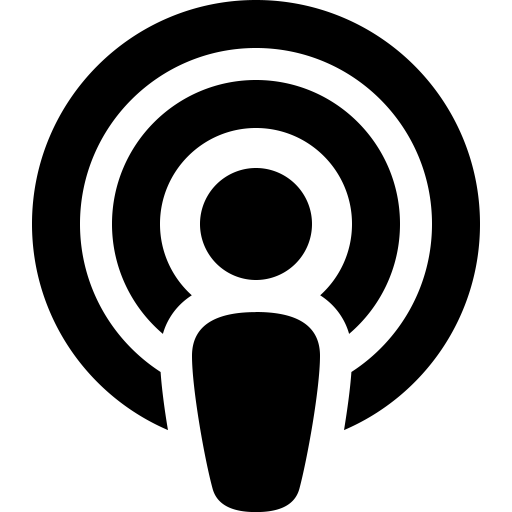
Tags: icon, FontAwesome, fa-icon, solid, podcast